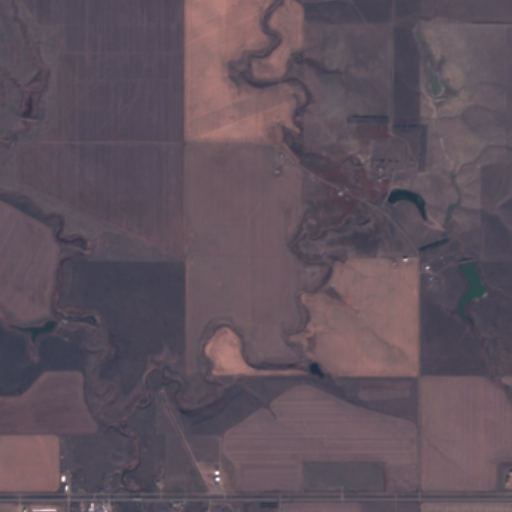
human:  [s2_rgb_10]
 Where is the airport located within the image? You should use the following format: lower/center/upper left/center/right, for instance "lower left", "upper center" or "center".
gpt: The airport is located in the lower left of the image.
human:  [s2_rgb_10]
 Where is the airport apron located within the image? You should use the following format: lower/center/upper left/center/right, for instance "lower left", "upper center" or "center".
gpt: The airport apron is located in the lower center of the image.
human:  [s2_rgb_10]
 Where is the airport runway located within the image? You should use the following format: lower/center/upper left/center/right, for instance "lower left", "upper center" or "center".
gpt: The airport runway is located in the lower left of the image.
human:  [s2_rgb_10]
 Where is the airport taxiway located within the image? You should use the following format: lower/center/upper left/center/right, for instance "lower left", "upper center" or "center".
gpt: The airport taxiway is located in the lower center of the image.
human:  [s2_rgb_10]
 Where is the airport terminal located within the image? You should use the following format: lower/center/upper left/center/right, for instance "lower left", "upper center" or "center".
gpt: The airport terminal is located in the lower center of the image.
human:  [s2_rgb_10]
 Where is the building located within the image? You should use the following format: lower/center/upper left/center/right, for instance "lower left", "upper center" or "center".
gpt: The building is located in the lower center of the image.
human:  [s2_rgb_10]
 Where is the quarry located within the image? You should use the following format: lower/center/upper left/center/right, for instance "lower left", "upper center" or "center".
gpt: There is no quarry in the image.